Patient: sex F, age 68
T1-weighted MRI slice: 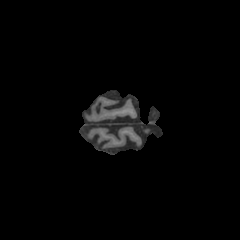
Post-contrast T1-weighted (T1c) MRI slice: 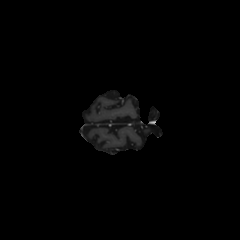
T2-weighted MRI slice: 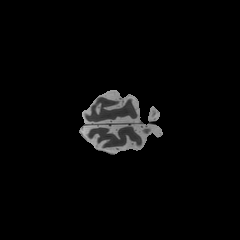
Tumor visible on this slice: no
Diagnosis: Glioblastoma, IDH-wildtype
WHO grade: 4